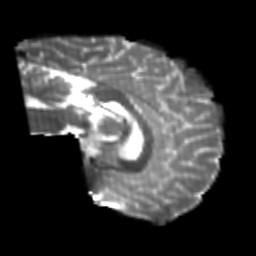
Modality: T2w
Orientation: sagittal
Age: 25
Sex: male
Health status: healthy
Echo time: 0.074 s